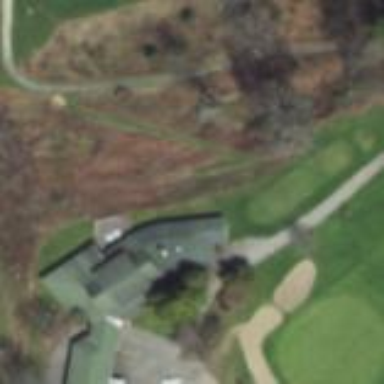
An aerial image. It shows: Clubhouse building for golf.